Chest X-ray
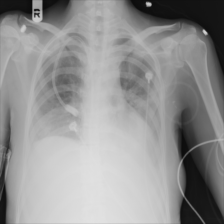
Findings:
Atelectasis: positive
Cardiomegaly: negative
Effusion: negative
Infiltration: positive
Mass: negative
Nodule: negative
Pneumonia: negative
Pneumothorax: negative
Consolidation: negative
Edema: positive
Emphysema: negative
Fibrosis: negative
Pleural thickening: negative
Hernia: negative